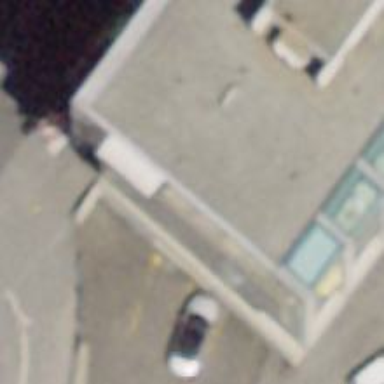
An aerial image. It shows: Bank.